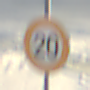
Verkehrszeichen: Geschwindigkeit20
Umgebung: Outdoor, Suburban
Tageszeit: MorningAfternoon
Wetter: PartlyCloudy
Licht: Natural
Jahreszeit: NotSpecified
Kontrast: HighContrast